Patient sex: M
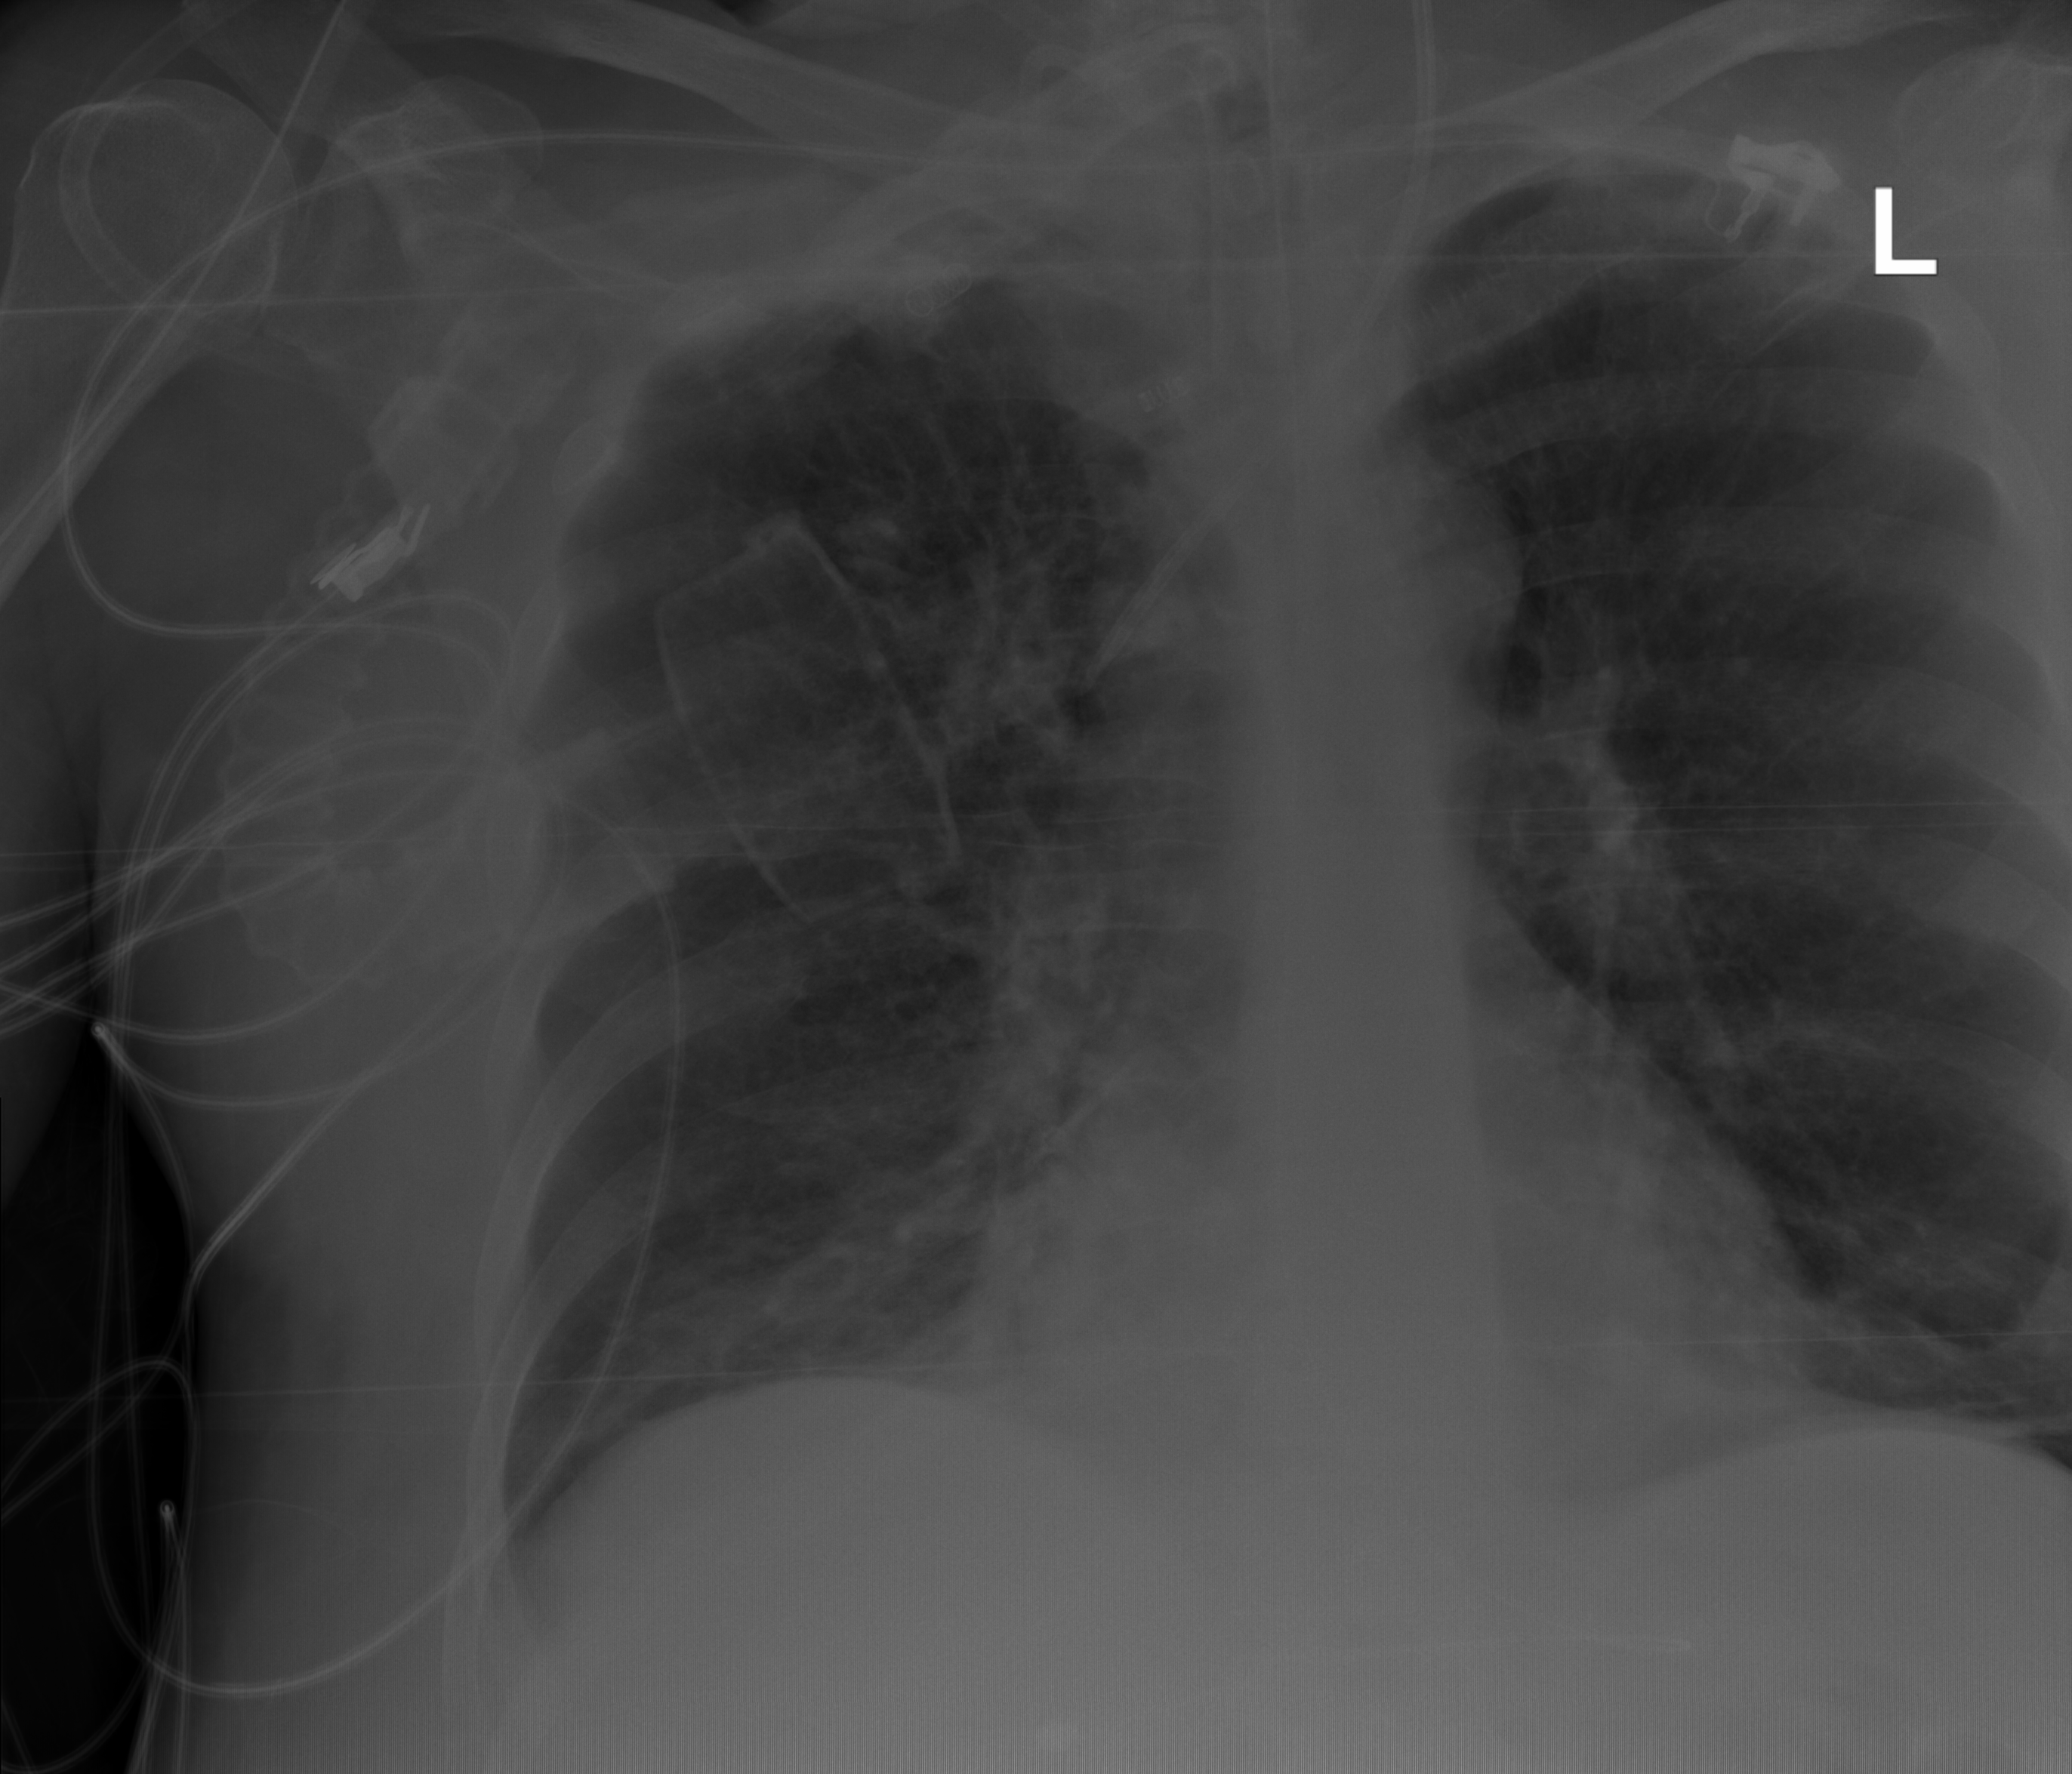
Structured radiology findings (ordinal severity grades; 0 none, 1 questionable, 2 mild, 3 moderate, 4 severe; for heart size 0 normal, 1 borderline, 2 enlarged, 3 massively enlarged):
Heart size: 0
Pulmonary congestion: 0
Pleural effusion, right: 0
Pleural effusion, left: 0
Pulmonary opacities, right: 1
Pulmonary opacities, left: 0
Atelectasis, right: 0
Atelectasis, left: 0